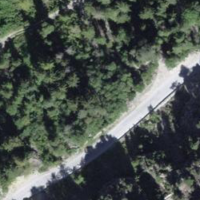
EUNIS habitat code: 43
Species observed at this site:
Petasites albus